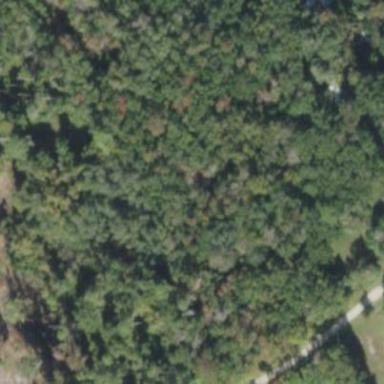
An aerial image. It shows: Mixed woodland with various types of leaves.